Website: ulta-beauty
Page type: delivery-shipping
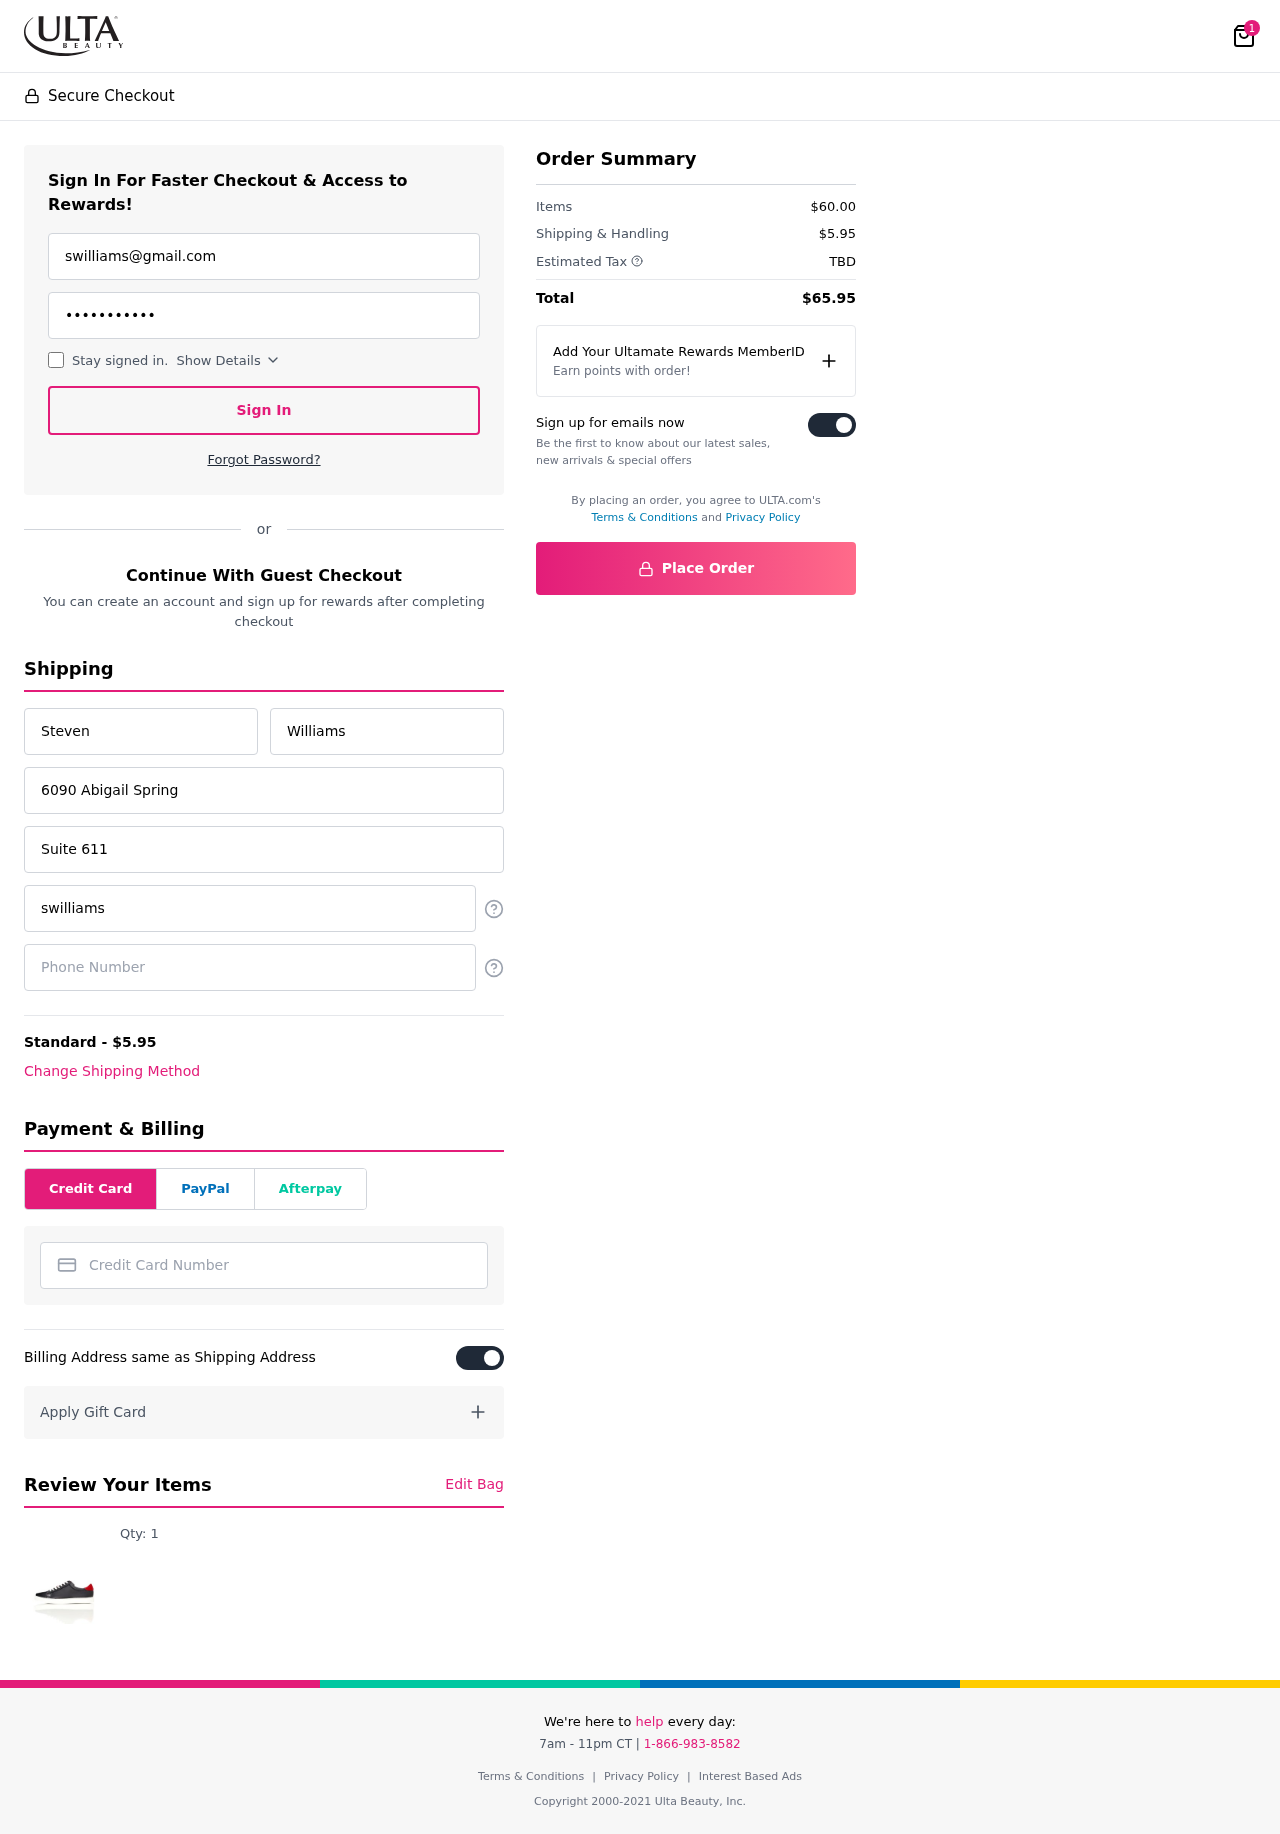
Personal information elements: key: PII_CARD_NUMBER
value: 6541 2958 1890 0580
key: PII_EMAIL
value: swilliams@gmail.com
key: PII_EMAIL2
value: swilliams@gmail.com
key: PII_FIRSTNAME
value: Steven
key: PII_LASTNAME
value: Williams
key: PII_PHONE
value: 7205703354
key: PII_STREET
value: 6090 Abigail Spring
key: PII_STREET2
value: Suite 611
Product elements: key: PRODUCT1_QUANTITY
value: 1
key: PRODUCT1
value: Qty: 1
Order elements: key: ORDER_NUM_ITEMS
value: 1
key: ORDER_SHIPPING_COST
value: $5.95
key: ORDER_SUBTOTAL
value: $60.00
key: ORDER_TAX
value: TBD
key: ORDER_TOTAL
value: $65.95